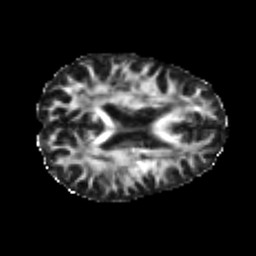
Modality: FA
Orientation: axial
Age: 24
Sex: female
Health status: healthy
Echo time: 0.074 s